Question: I have two static methods in the class BrickSortParallel. They are fully covered by unit tests. But I have a static block 'static {...}' listed with only 75% code coverage by Jacoco. What does that signify?

'''
public static int computeOddTaskCount(int length) {
if (length < 0) throw new IllegalArgumentException("Illegal argument value: " + length);
return isOdd(length) ? length >> 1 : abs(length - 1) >> 1;
}
public static int computeEvenTaskCount(int length) {
if (length < 0) throw new IllegalArgumentException("Illegal argument value: " + length);
return length >> 1;
}
'''
Following are test cases to ensure full code coverage for above methods:
'''
class ComputeTaskCountTest {
private static final String ZERO_TASKS_EXPECTED = "Zero tasks expected.";
private static final String ONE_TASK_EXPECTED = "One task expected.";
private static final String HALF_TASKS_EXPECTED = "Half tasks expected.";
private static final String ILLEGAL_LENGTH_EXPECTED = "Illegal length expected.";
@Test
@DisplayName("BrickSortParallelTest.ComputeTaskCountTest.testZeroLength")
void testZeroLength() {
assertEquals(0, computeOddTaskCount(0), ZERO_TASKS_EXPECTED);
assertEquals(0, computeEvenTaskCount(0), ZERO_TASKS_EXPECTED);
}
@Test
@DisplayName("BrickSortParallelTest.ComputeTaskCountTest.testMinusOneLength")
void testMinusOneLength() {
assertThrows(
IllegalArgumentException.class, () -> computeOddTaskCount(-1), ILLEGAL_LENGTH_EXPECTED);
assertThrows(
IllegalArgumentException.class, () -> computeEvenTaskCount(-1), ILLEGAL_LENGTH_EXPECTED);
}
@Test
@DisplayName("BrickSortParallelTest.ComputeTaskCountTest.testMinusTwoLength")
void testMinusTwoLength() {
assertThrows(
IllegalArgumentException.class, () -> computeOddTaskCount(-2), ILLEGAL_LENGTH_EXPECTED);
assertThrows(
IllegalArgumentException.class, () -> computeEvenTaskCount(-2), ILLEGAL_LENGTH_EXPECTED);
}
@Test
@DisplayName("BrickSortParallelTest.ComputeTaskCountTest.testMinValueLength")
void testMinValueLength() {
assertThrows(
IllegalArgumentException.class,
() -> computeOddTaskCount(Integer.MIN_VALUE),
ILLEGAL_LENGTH_EXPECTED);
assertThrows(
IllegalArgumentException.class,
() -> computeEvenTaskCount(Integer.MIN_VALUE),
ILLEGAL_LENGTH_EXPECTED);
}
@Test
@DisplayName("BrickSortParallelTest.ComputeTaskCountTest.testOneValueLength")
void testOneValueLength() {
assertEquals(0, computeOddTaskCount(1), ZERO_TASKS_EXPECTED);
assertEquals(0, computeEvenTaskCount(1), ZERO_TASKS_EXPECTED);
}
@Test
@DisplayName("BrickSortParallelTest.ComputeTaskCountTest.testTwoValueLength")
void testTwoValueLength() {
assertEquals(0, computeOddTaskCount(2), ZERO_TASKS_EXPECTED);
assertEquals(1, computeEvenTaskCount(2), ONE_TASK_EXPECTED);
}
@Test
@DisplayName("BrickSortParallelTest.ComputeTaskCountTest.testThreeValueLength")
void testThreeValueLength() {
assertEquals(1, computeOddTaskCount(3), ONE_TASK_EXPECTED);
assertEquals(1, computeEvenTaskCount(3), ONE_TASK_EXPECTED);
}
@Test
@DisplayName("BrickSortParallelTest.ComputeTaskCountTest.testFourValueLength")
void testFourValueLength() {
assertEquals(1, computeOddTaskCount(4), ONE_TASK_EXPECTED);
assertEquals(2, computeEvenTaskCount(4), "Two tasks expected");
}
@Test
@DisplayName("BrickSortParallelTest.ComputeTaskCountTest.testMaxValueLength")
void testMaxValueLength() {
assertEquals(
Integer.MAX_VALUE / 2, computeOddTaskCount(Integer.MAX_VALUE), HALF_TASKS_EXPECTED);
assertEquals(
Integer.MAX_VALUE / 2, computeEvenTaskCount(Integer.MAX_VALUE), HALF_TASKS_EXPECTED);
}
@Test
@DisplayName("BrickSortParallelTest.ComputeTaskCountTest.testMaxValueLengthEven")
void testMaxValueLengthEven() {
assertEquals(
(Integer.MAX_VALUE - 2) / 2,
computeOddTaskCount(Integer.MAX_VALUE - 1),
HALF_TASKS_EXPECTED);
assertEquals(
(Integer.MAX_VALUE - 1) / 2,
computeEvenTaskCount(Integer.MAX_VALUE - 1),
HALF_TASKS_EXPECTED);
}
}
'''
Am I missing anything in the above test class?
The full classes are available at:
<URL>
<URL>
'''
$ java --version
openjdk 11.0.8 2020-07-14
OpenJDK Runtime Environment (build 11.0.8+10)
OpenJDK 64-Bit Server VM (build 11.0.8+10, mixed mode)
'''
Jacoco version: 0.85
From the report, the static block has a cyclomatic complexity of 2 and with only one branch covered, that implies there's a <URL>.
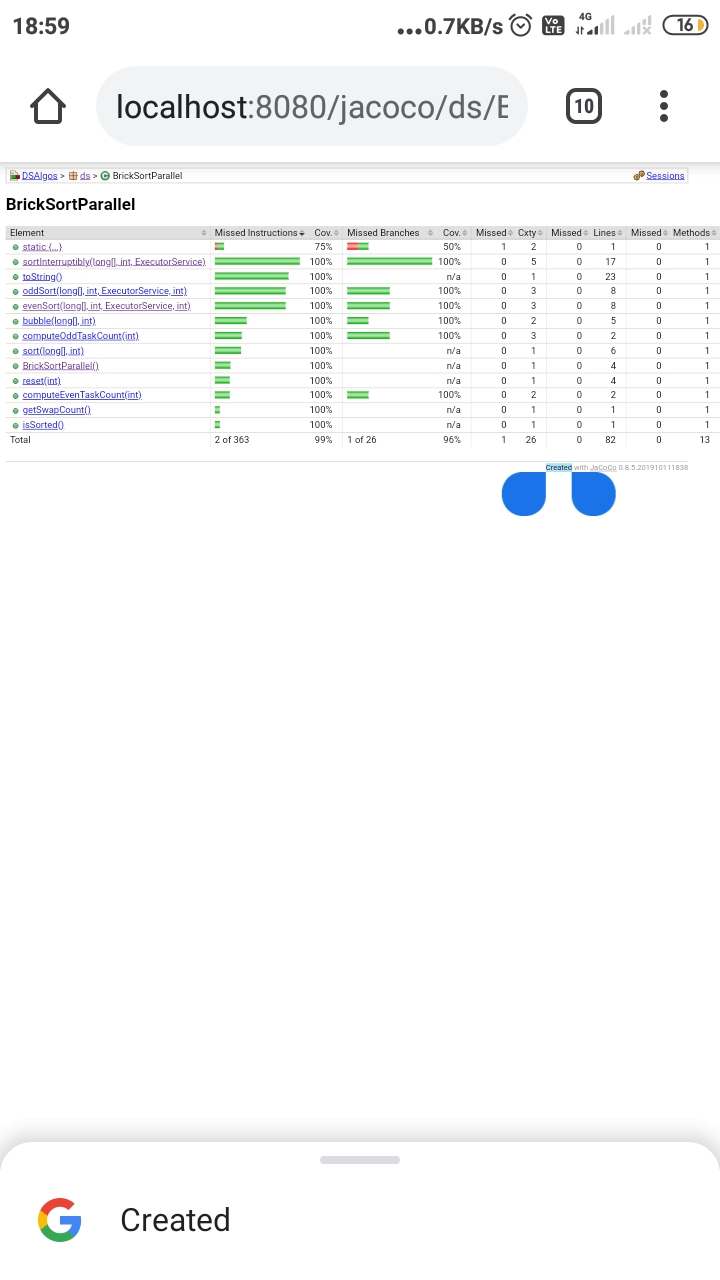
Answer: To quote <URL>:
"Your code uses the assert keyword which results in a static initializer:
'''
static {};
descriptor: ()V
flags: (0x0008) ACC_STATIC
Code:
stack=1, locals=0, args_size=0
0: ldc #72 // class ds/BrickSortParallel
2: invokevirtual #73 // Method java/lang/Class.desiredAssertionStatus:()Z
5: ifne 12
8: iconst_1
9: goto 13
12: iconst_0
13: putstatic #31 // Field $assertionsDisabled:Z
16: return
LineNumberTable:
line 19: 0
StackMapTable: number_of_entries = 2
frame_type = 12 /* same */
frame_type = 64 /* same_locals_1_stack_item */
stack = [ int ]
'''
This is a know limitation. The workaround is to not use assert."
The following code snippet resolves the conundrum:
'''
@Generated
private void assertEquality(int size, int count) {
if (size != count)
throw new AssertionError("Size is not the same as count.");
}
'''
It throws AssertionError and yet code coverage requirements are satisfied by the '@Generated' annotation. It is, however, a workaround. The solution is to wait for Jacoco to provide the needed filtering of assertions in the byte code.
<URL>.